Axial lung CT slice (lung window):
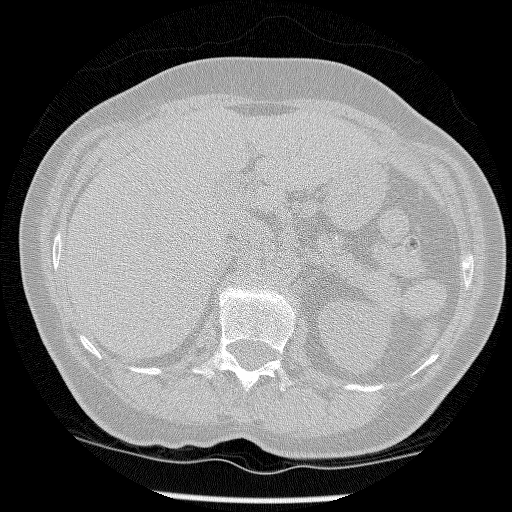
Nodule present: no